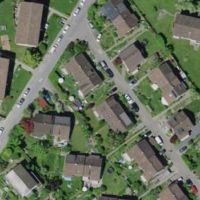
EUNIS habitat code: 55
Species observed at this site:
Carpinus betulus